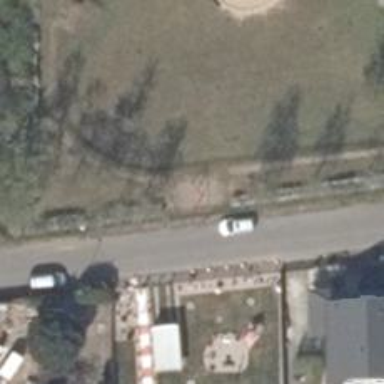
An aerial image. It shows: Playground with swings.